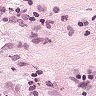
Metastatic tissue present: no